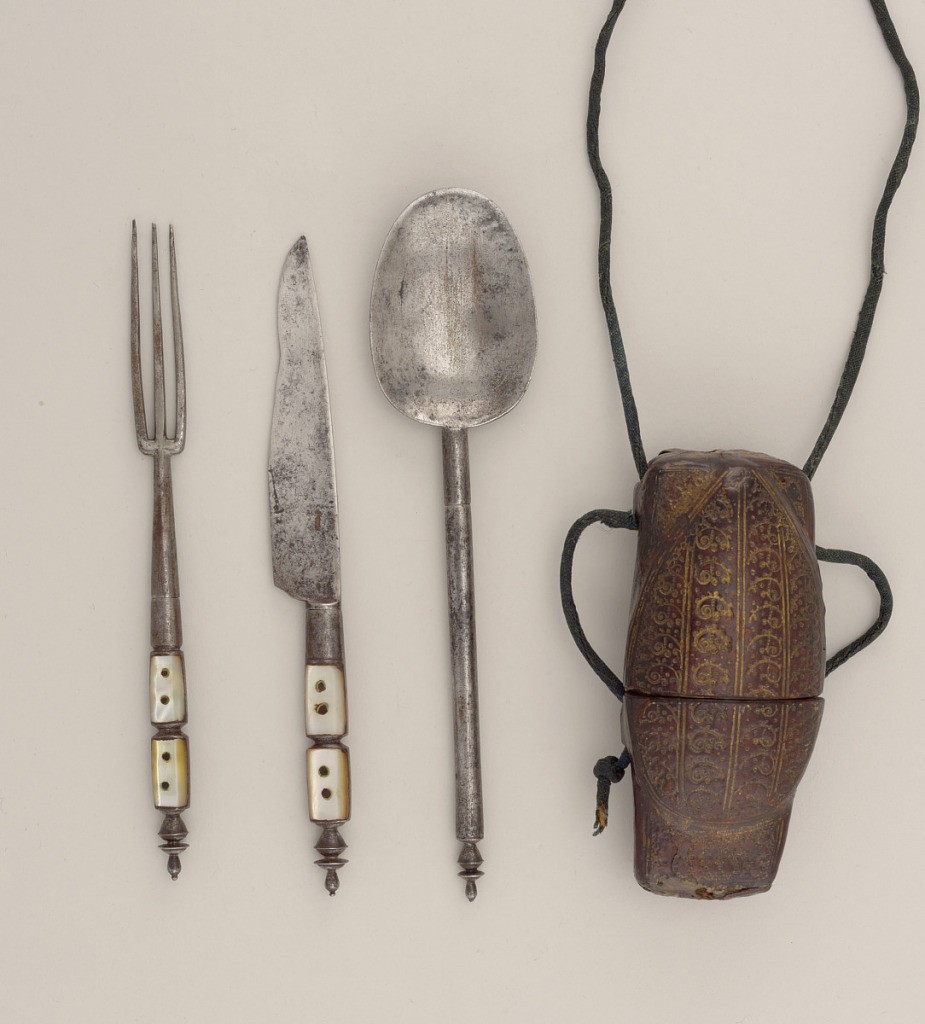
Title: Spoon Bowl with Threaded Screw Base
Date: early 17th century
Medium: steel
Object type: spoon bowl
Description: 1985-103-253-a: Small case for six implements, stamped leather wit...;     1985-103-253-b: Oval rat-tail spoon bowl with round neck and screw...;     1985-103-253-c: Plain straight handle with finial on top, can be s...;     1985-103-253-d: Waisted steel handle inlaid with mother-of-pearl, ...;     1985-103-253-e: Slightly curved upper edge, lower edge curving tow...;     1985-103-253-f: Waisted handle inlaid with mother-of-pearl, four r...;     1985-103-253-g: Three straight tines, rounded shoulders and plain ...